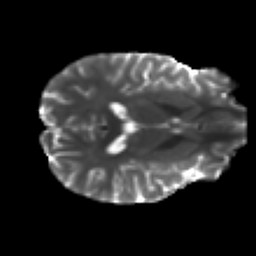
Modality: T2w
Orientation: axial
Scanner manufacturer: ge
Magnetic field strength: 3 T
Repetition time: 7.98 s
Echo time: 0.0701 s